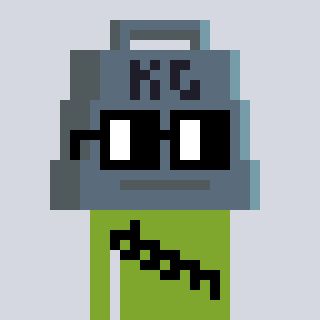
a pixel art character with square black glasses, a weight-shaped head and a slimegreen-colored body on a cool background